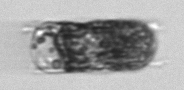
Label: Hemiaulus